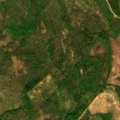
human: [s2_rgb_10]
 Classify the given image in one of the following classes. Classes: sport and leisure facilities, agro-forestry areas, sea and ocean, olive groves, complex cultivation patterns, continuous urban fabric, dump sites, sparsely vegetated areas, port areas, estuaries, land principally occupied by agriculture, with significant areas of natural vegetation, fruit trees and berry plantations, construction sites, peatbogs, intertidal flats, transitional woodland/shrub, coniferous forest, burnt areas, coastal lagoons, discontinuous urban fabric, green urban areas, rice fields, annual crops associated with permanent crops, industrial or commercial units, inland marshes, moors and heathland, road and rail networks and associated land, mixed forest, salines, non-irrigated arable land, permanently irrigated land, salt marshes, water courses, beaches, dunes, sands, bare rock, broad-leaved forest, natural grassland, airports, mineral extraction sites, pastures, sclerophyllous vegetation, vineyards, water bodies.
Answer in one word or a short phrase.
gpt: mixed forest, transitional woodland/shrub